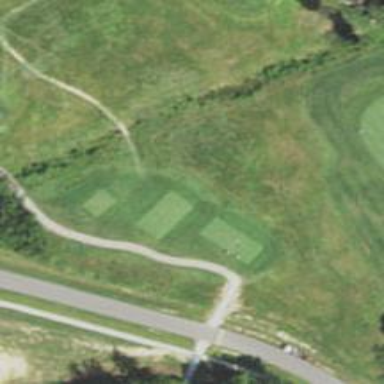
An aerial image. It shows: Rough grassy area used for golf.